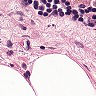
Metastatic tissue present: no